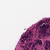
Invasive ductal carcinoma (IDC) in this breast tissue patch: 0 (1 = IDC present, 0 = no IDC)